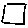
Label: square